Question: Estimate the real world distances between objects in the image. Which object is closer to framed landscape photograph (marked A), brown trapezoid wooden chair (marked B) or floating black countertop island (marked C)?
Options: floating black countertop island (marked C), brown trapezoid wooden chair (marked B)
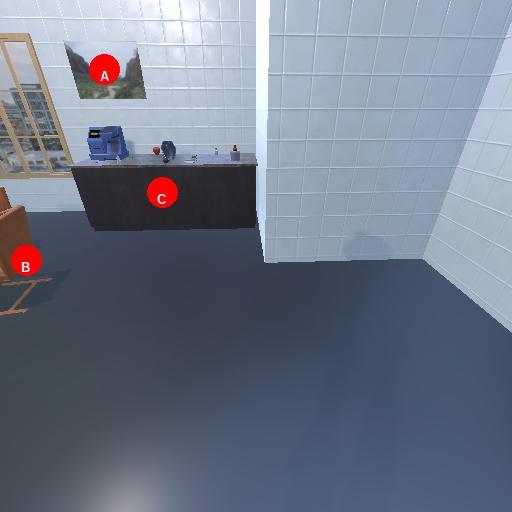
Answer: floating black countertop island (marked C)